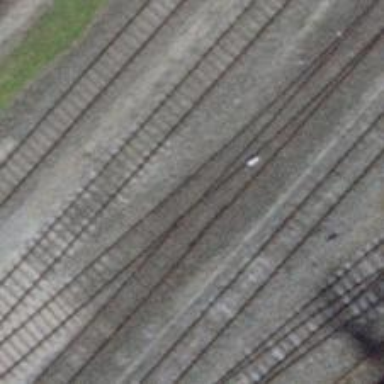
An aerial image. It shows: Rail yard with electrified rails and single track.